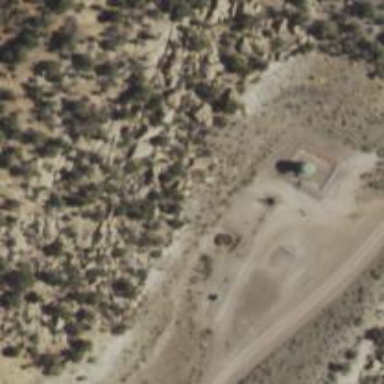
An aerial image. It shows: Storage tank with man-made structure.